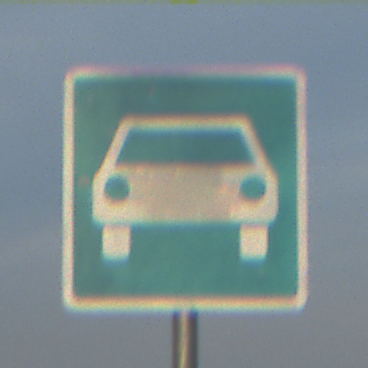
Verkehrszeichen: Kraftfahrstrasse
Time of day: SunriseSunset
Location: Outdoor (Nature)
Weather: PartlyCloudy
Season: NotSpecified
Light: Natural